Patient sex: M
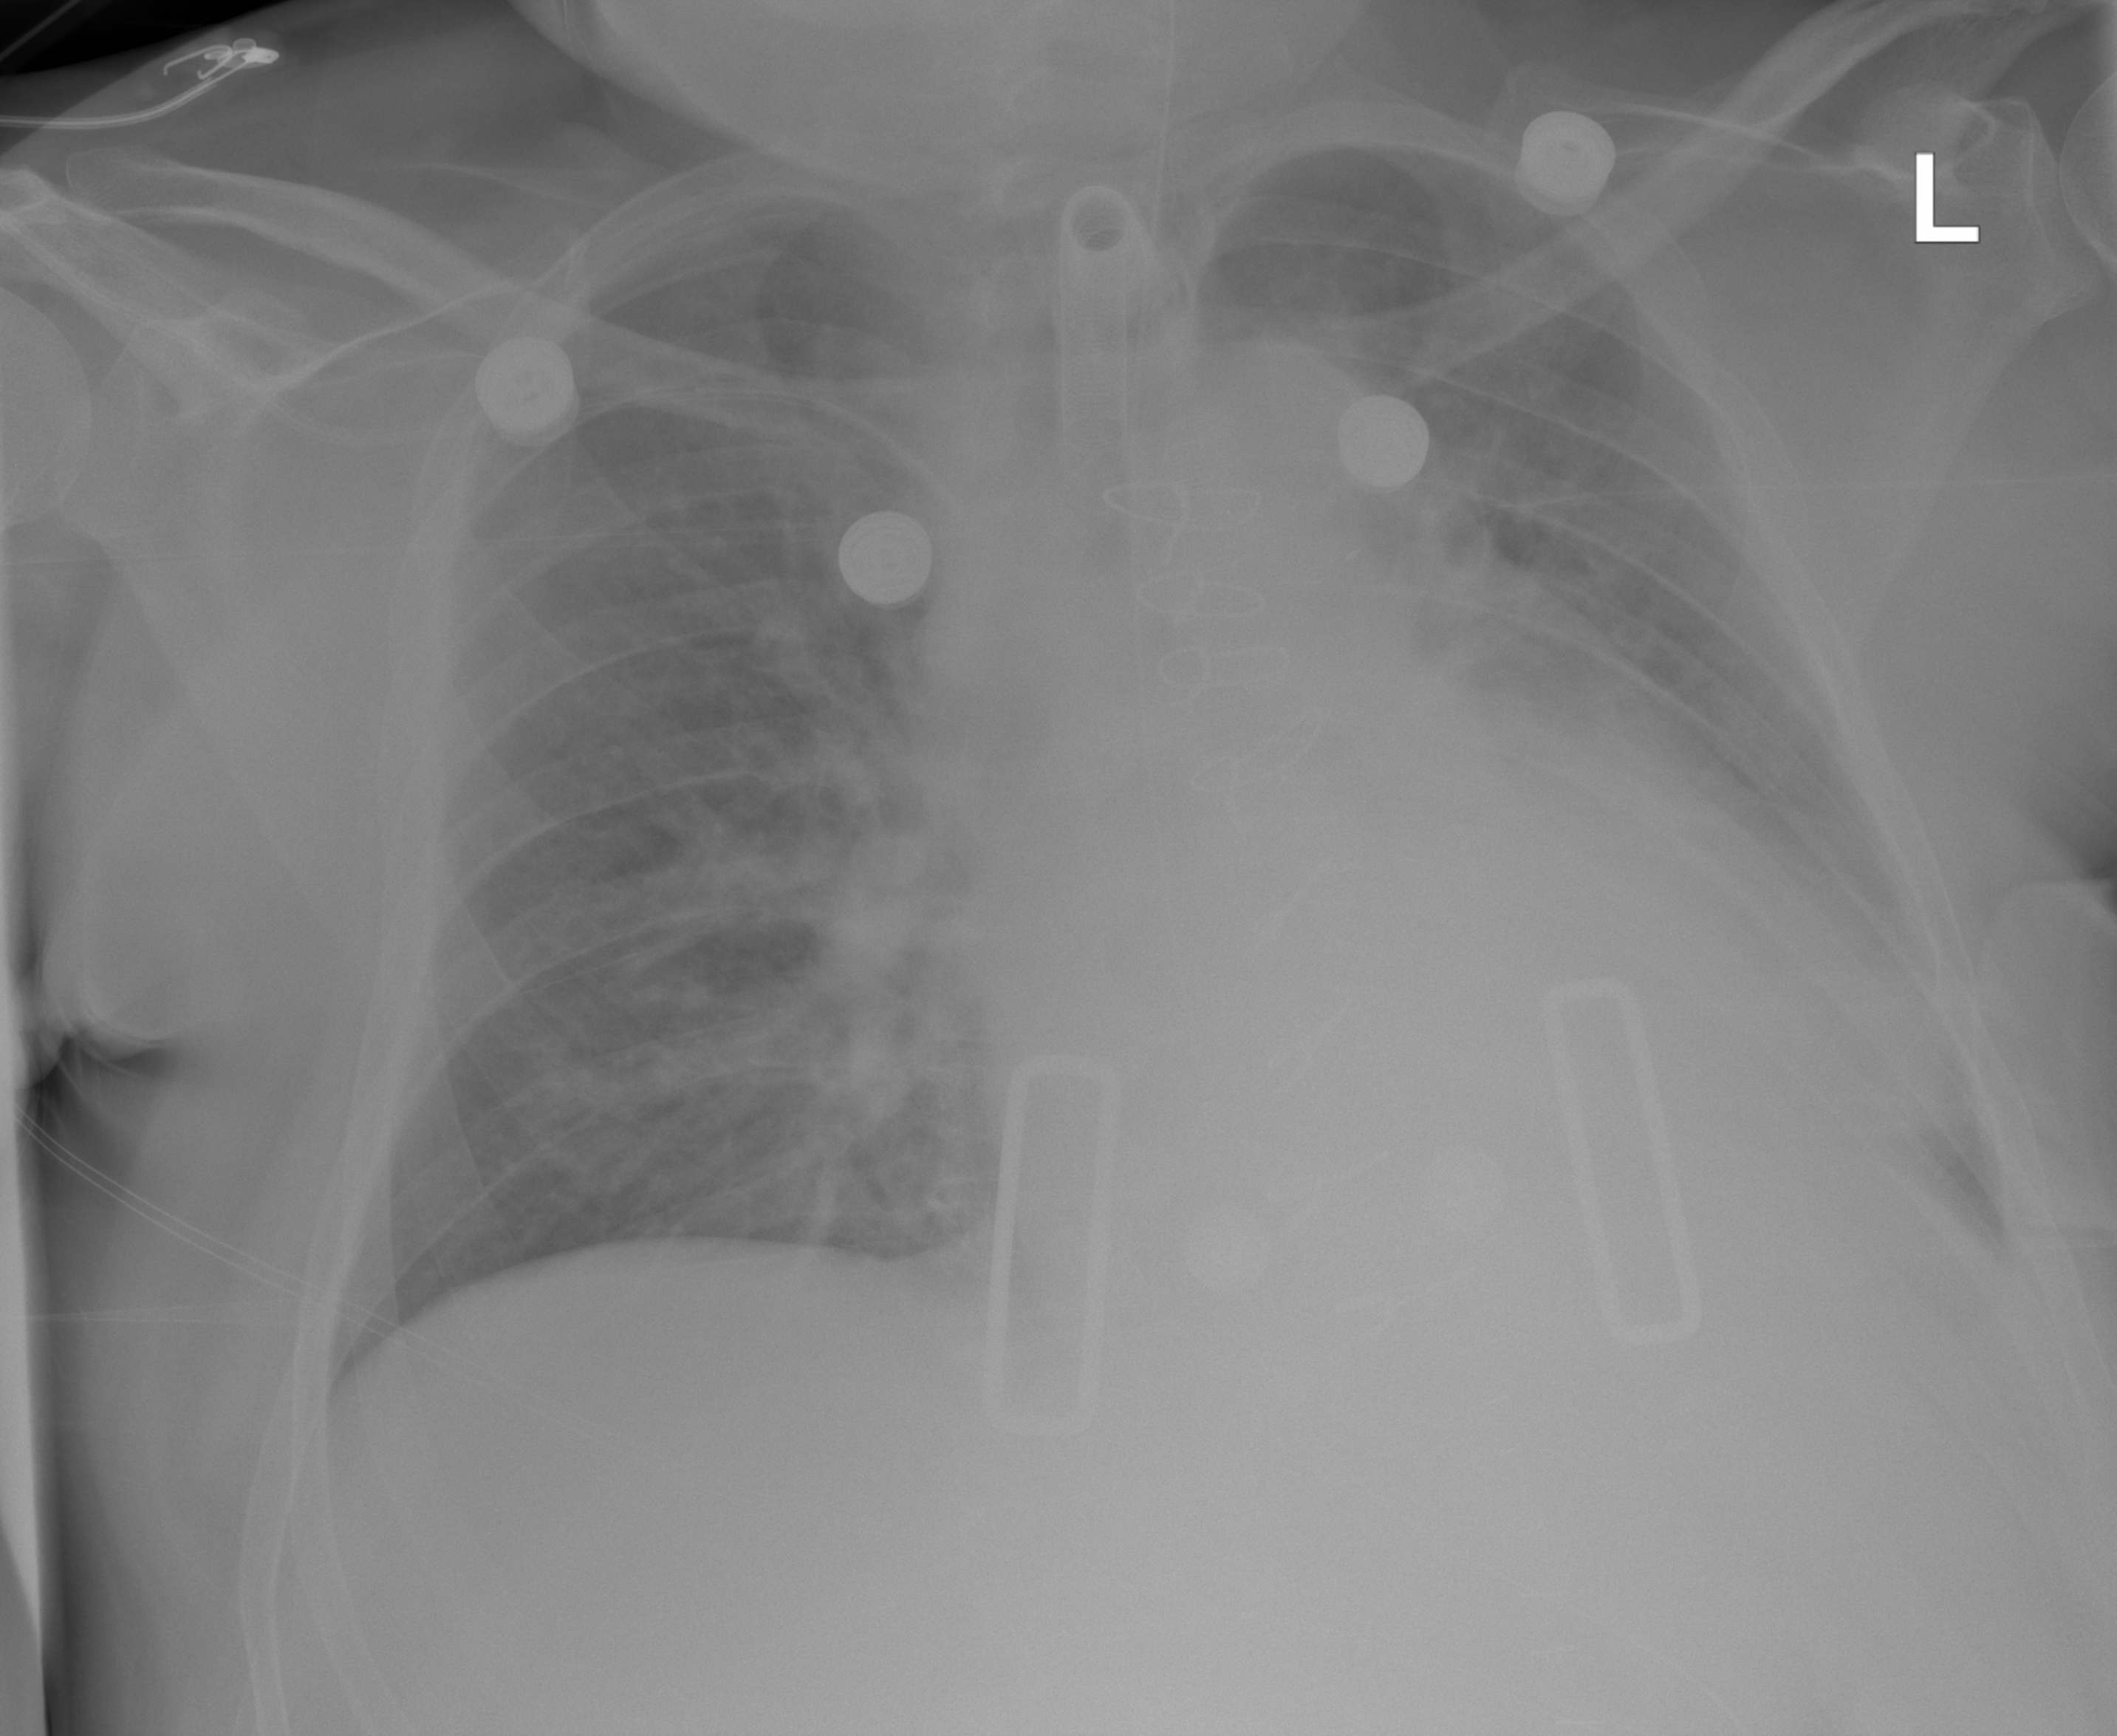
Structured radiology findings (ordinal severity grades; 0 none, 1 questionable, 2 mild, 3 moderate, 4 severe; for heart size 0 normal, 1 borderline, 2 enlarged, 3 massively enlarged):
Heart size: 3
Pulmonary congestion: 0
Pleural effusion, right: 0
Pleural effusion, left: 0
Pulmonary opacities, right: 2
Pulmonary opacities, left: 0
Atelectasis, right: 0
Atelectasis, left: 2